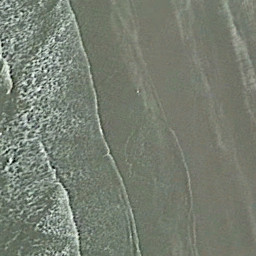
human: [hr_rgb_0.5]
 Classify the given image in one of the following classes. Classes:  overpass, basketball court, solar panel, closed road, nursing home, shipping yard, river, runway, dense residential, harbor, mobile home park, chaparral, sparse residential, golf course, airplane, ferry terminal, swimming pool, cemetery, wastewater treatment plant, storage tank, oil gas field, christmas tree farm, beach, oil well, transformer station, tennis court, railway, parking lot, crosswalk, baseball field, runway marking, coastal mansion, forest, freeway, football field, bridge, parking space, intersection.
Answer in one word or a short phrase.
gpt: beach